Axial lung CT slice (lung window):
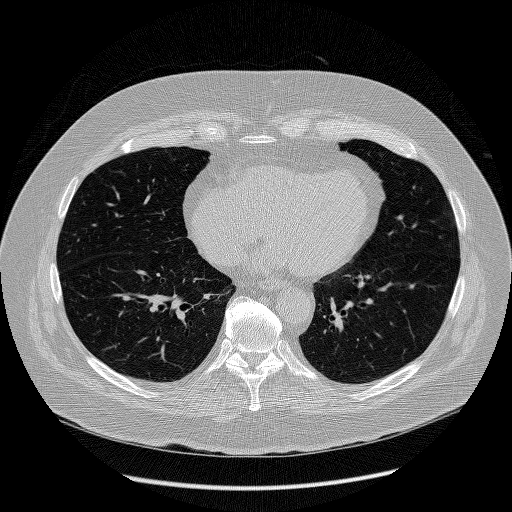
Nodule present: no